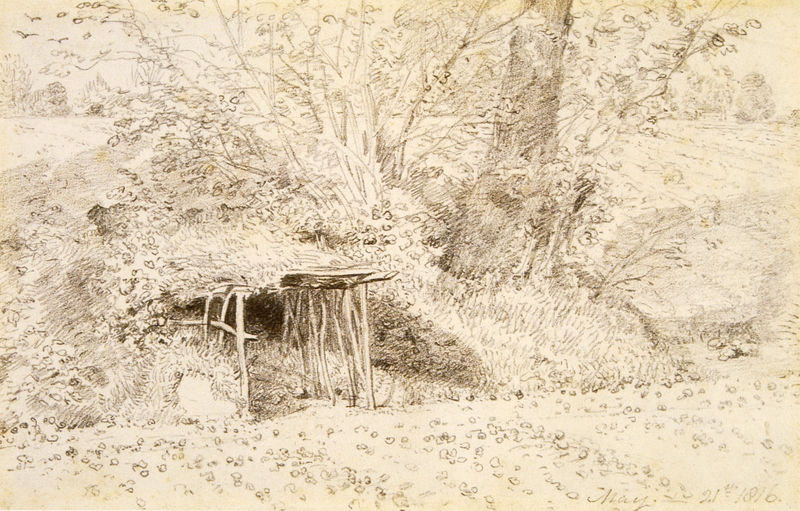
Titel: The Gamekeeper's Hut
Künstler: John Constable
Standort: Truro
Institution: Royal Cornwall Museum
Schlagwörter: baum, berg, blätter, dunkel, himmel, laub, schatten, weiß, bäume, landschaft, äste, blumen, braun, grau, hell, holz, licht, schwarz, skizze, zeichnung, dach, gras, weg, wiese, beige, stein, steine, signatur, ast, bach, baumstamm, feld, felder, gräser, horizont, hügel, natur, stamm, strauch, vögel, zweige, busch, büsche, gebüsch, hütte, sträucher, verbindung, blatt, pflanzen, england, höhle, wald, rund, stock, studie, acker, hang, grafik, graphik, schattierung, linien, farblos, böschung, stämme, unterstand, detail, datum, gestell, fein, striche, tor, äcker, punkte, eingang, überdachung, kohle, zweig, lichtung, schwarm, schraffur, radierung, stich, schwarzweiß, stöcke, kreise, bleistift, entwurf, kohlezeichnung, weß, dunke, hellgrau, geäst, rinde, blattwerk, konstruktion, hain, graben, waldstück, versteck, stäucher, verbunden, graß, rötel, wohnen, schutz, sicher, federzeichnung, behausung, strächer, tuschzeichnung, waldsaum, binsen, grafit, bläter, stöcker, stollen, bergbau, unterschlupf, robinson, unterkunft, plein-air, spia, hobbit, naturskizze, gestüpp, naturstück